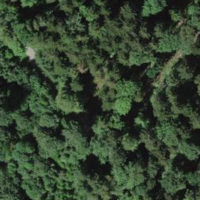
EUNIS habitat code: 44
Species observed at this site:
Phylloscopus collybita
Garrulus glandarius